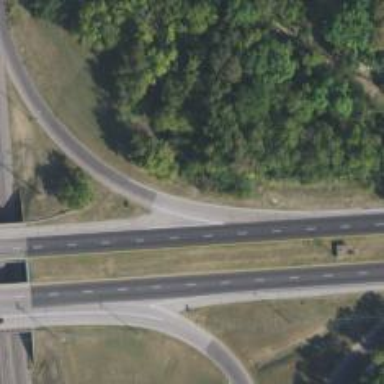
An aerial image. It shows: Primary link highway.